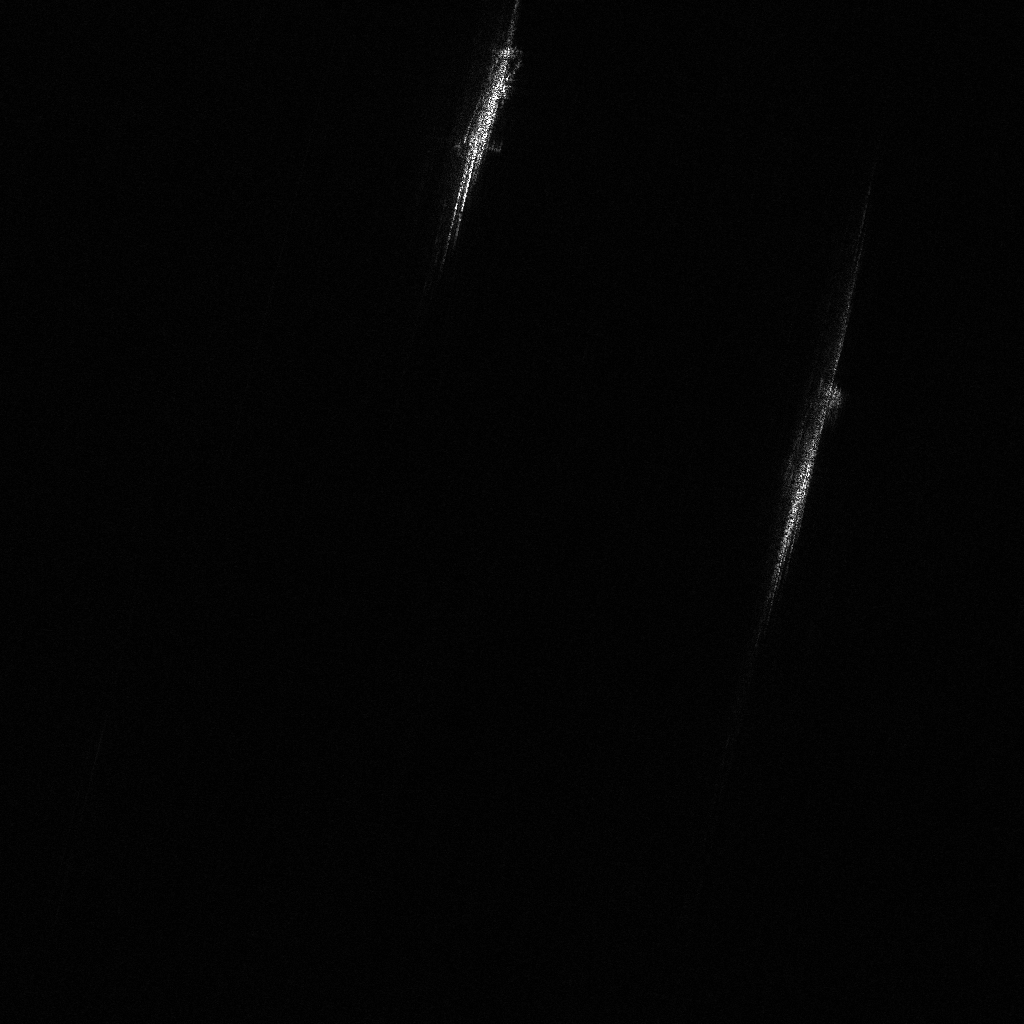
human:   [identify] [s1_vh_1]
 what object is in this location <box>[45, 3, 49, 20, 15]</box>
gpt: <ref>1 large cell-container at the top</ref>